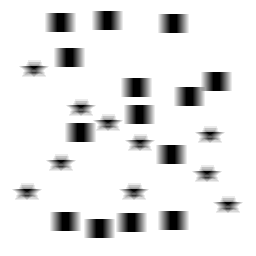
Squares: 14
Triangles: 0
Stars: 10
Total shapes: 24